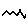
Label: zigzag